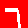
Digit: 7